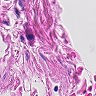
Metastatic tissue present: no